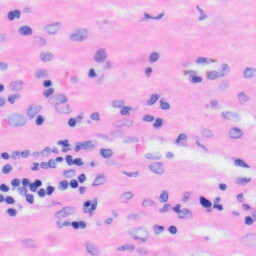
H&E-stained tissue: Liver